Field crop: maize
Growth stage: 2
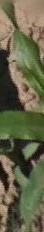
Species: maize